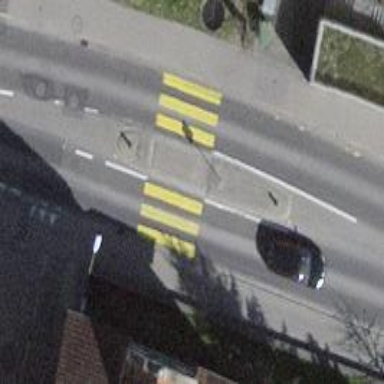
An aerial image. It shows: Uncontrolled zebra crossing with island. The crossing is marked with zebra stripes.